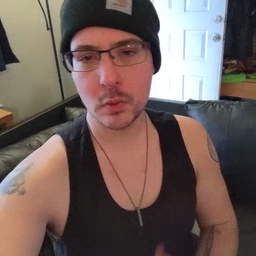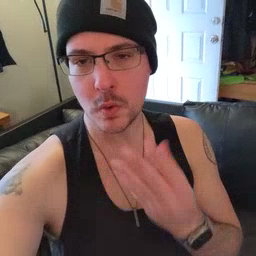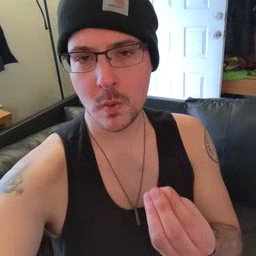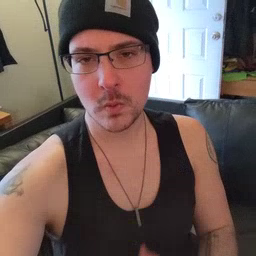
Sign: go